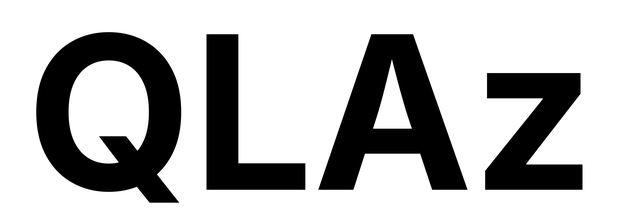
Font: Inter_Bold